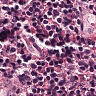
Metastatic tissue present: no